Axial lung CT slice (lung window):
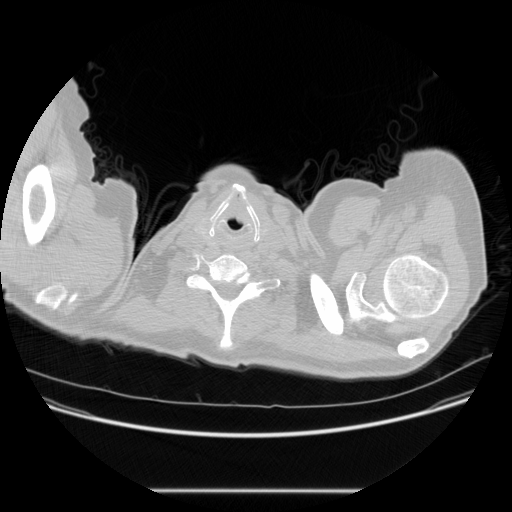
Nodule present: no